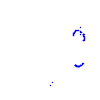
Particle: pion